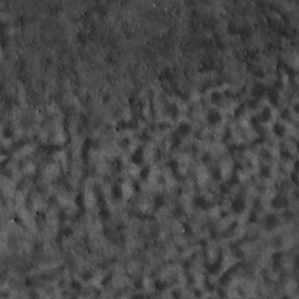
Label: non_frost